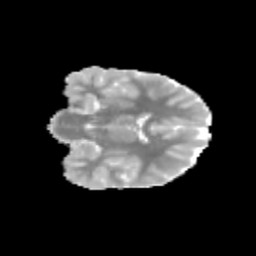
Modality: MD
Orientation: coronal
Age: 10
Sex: male
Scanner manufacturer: siemens
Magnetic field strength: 3 T
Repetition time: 3.8 s
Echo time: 0.07 s